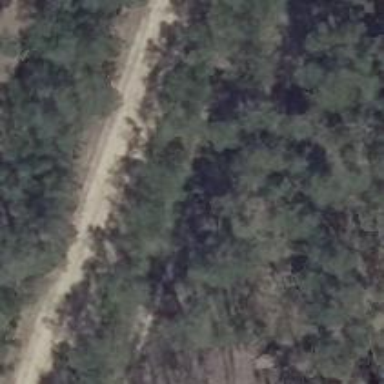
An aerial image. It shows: Track with grade 4 track type.